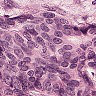
Metastatic tissue present: yes